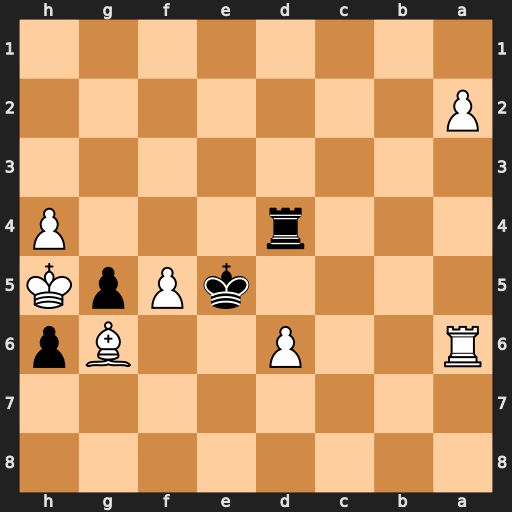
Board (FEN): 8/8/R2P2Bp/4kPpK/3r3P/8/P7/8
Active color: b
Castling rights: -
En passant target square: -
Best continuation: Rxh4#